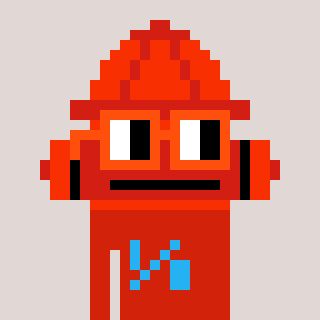
a pixel art character with square orange glasses, a fire hydrant-shaped head and a red-colored body on a warm background